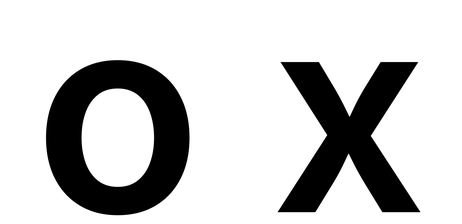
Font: Inter_SemiBold